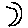
Label: moon